Interaction volume radius: 5 \u00c5
Interaction volume height: 15 \u00c5
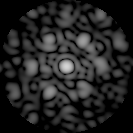
Disorder parameter: 0.5102